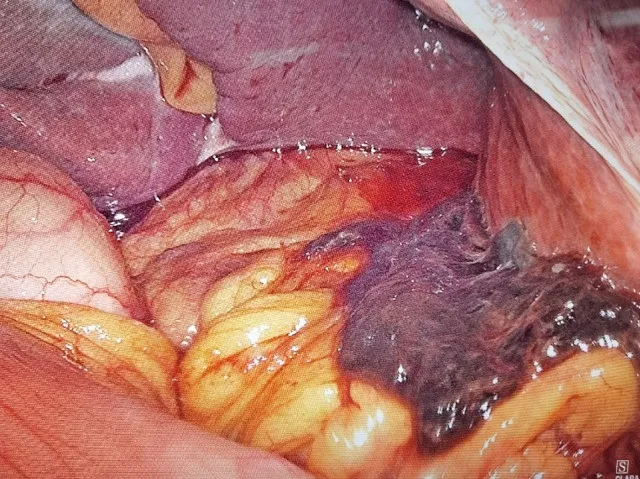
Massive blood clot located in the hepatogastric space surrounded by dark red unclotted blood.
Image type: medical_photograph (other_medical_photograph)